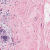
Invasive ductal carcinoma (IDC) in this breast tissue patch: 0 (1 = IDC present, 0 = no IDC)